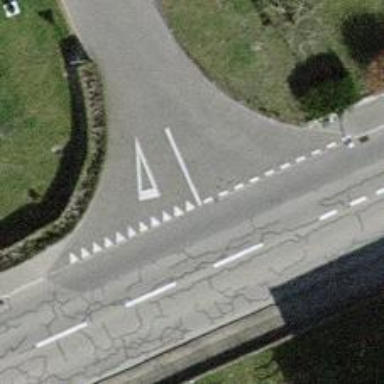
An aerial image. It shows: Unmarked crossing on asphalt footway.